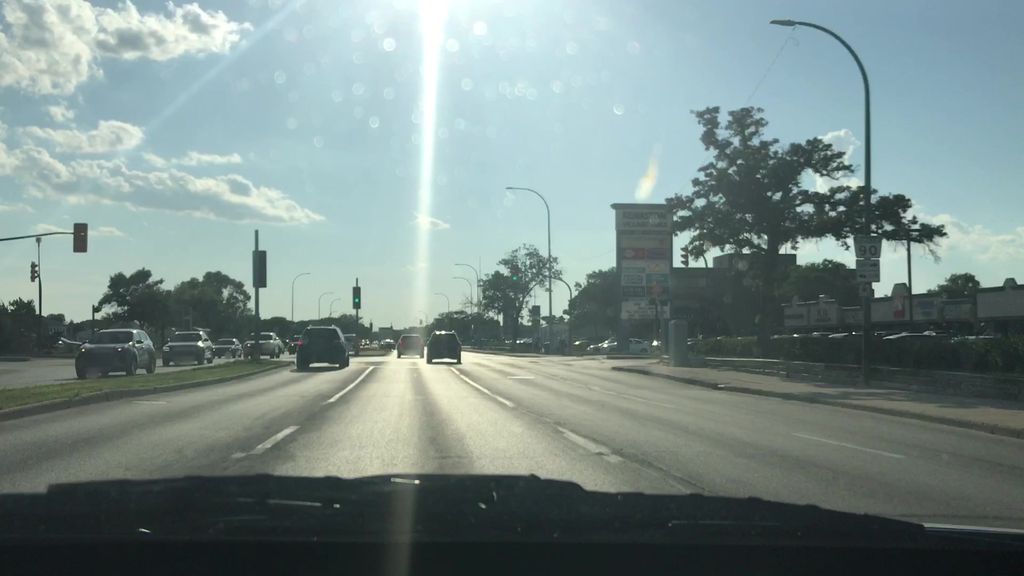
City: winnipeg